Question: What is the value of this measurement?
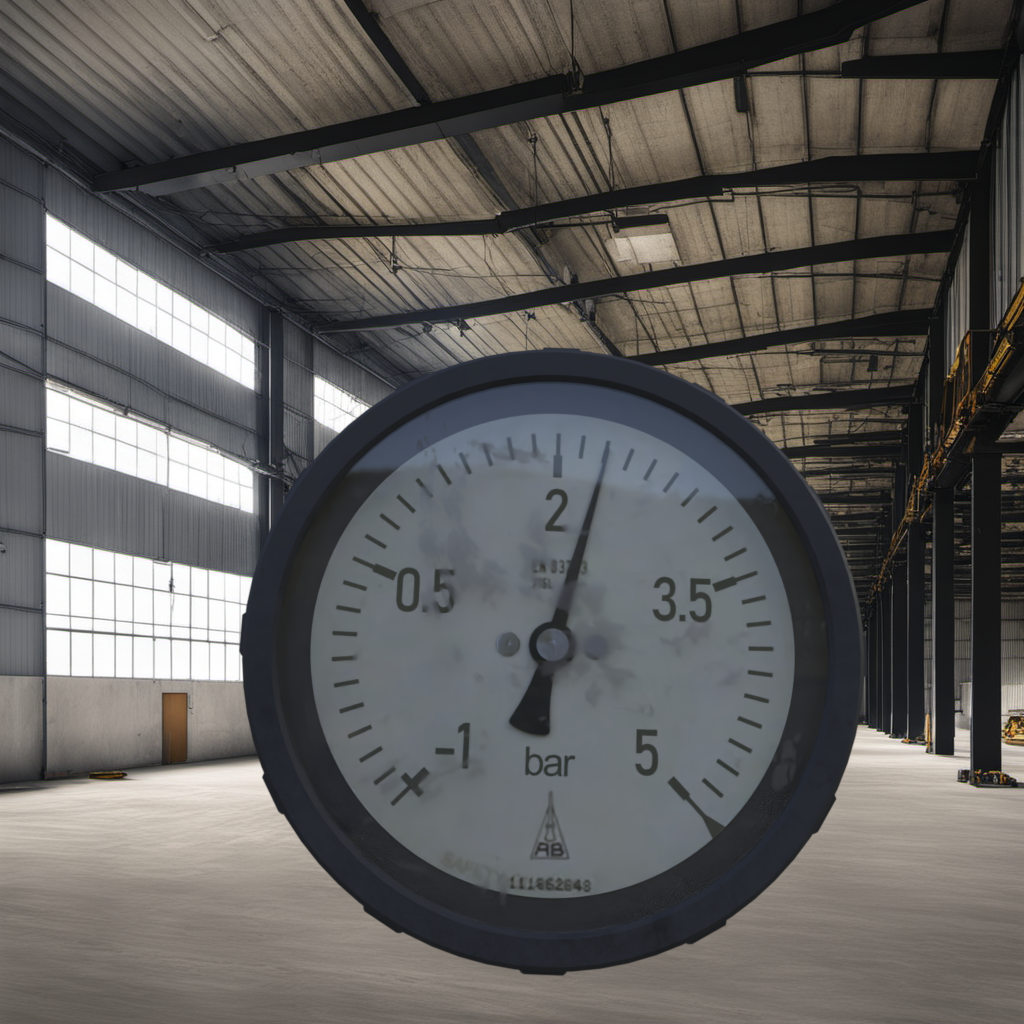
Answer: The result is 2.32
Question: What is the range of the measurement shown in the image?
Answer: The range is from -1 to 5
Question: What is the minimum and maximum value of this measurement?
Answer: The minimum value is -1 and the maximum value is 5